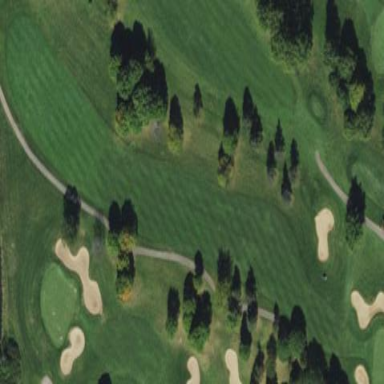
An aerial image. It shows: Well-maintained grassy area designated as golf fairway for the sport of golf. The grass is neatly mown.